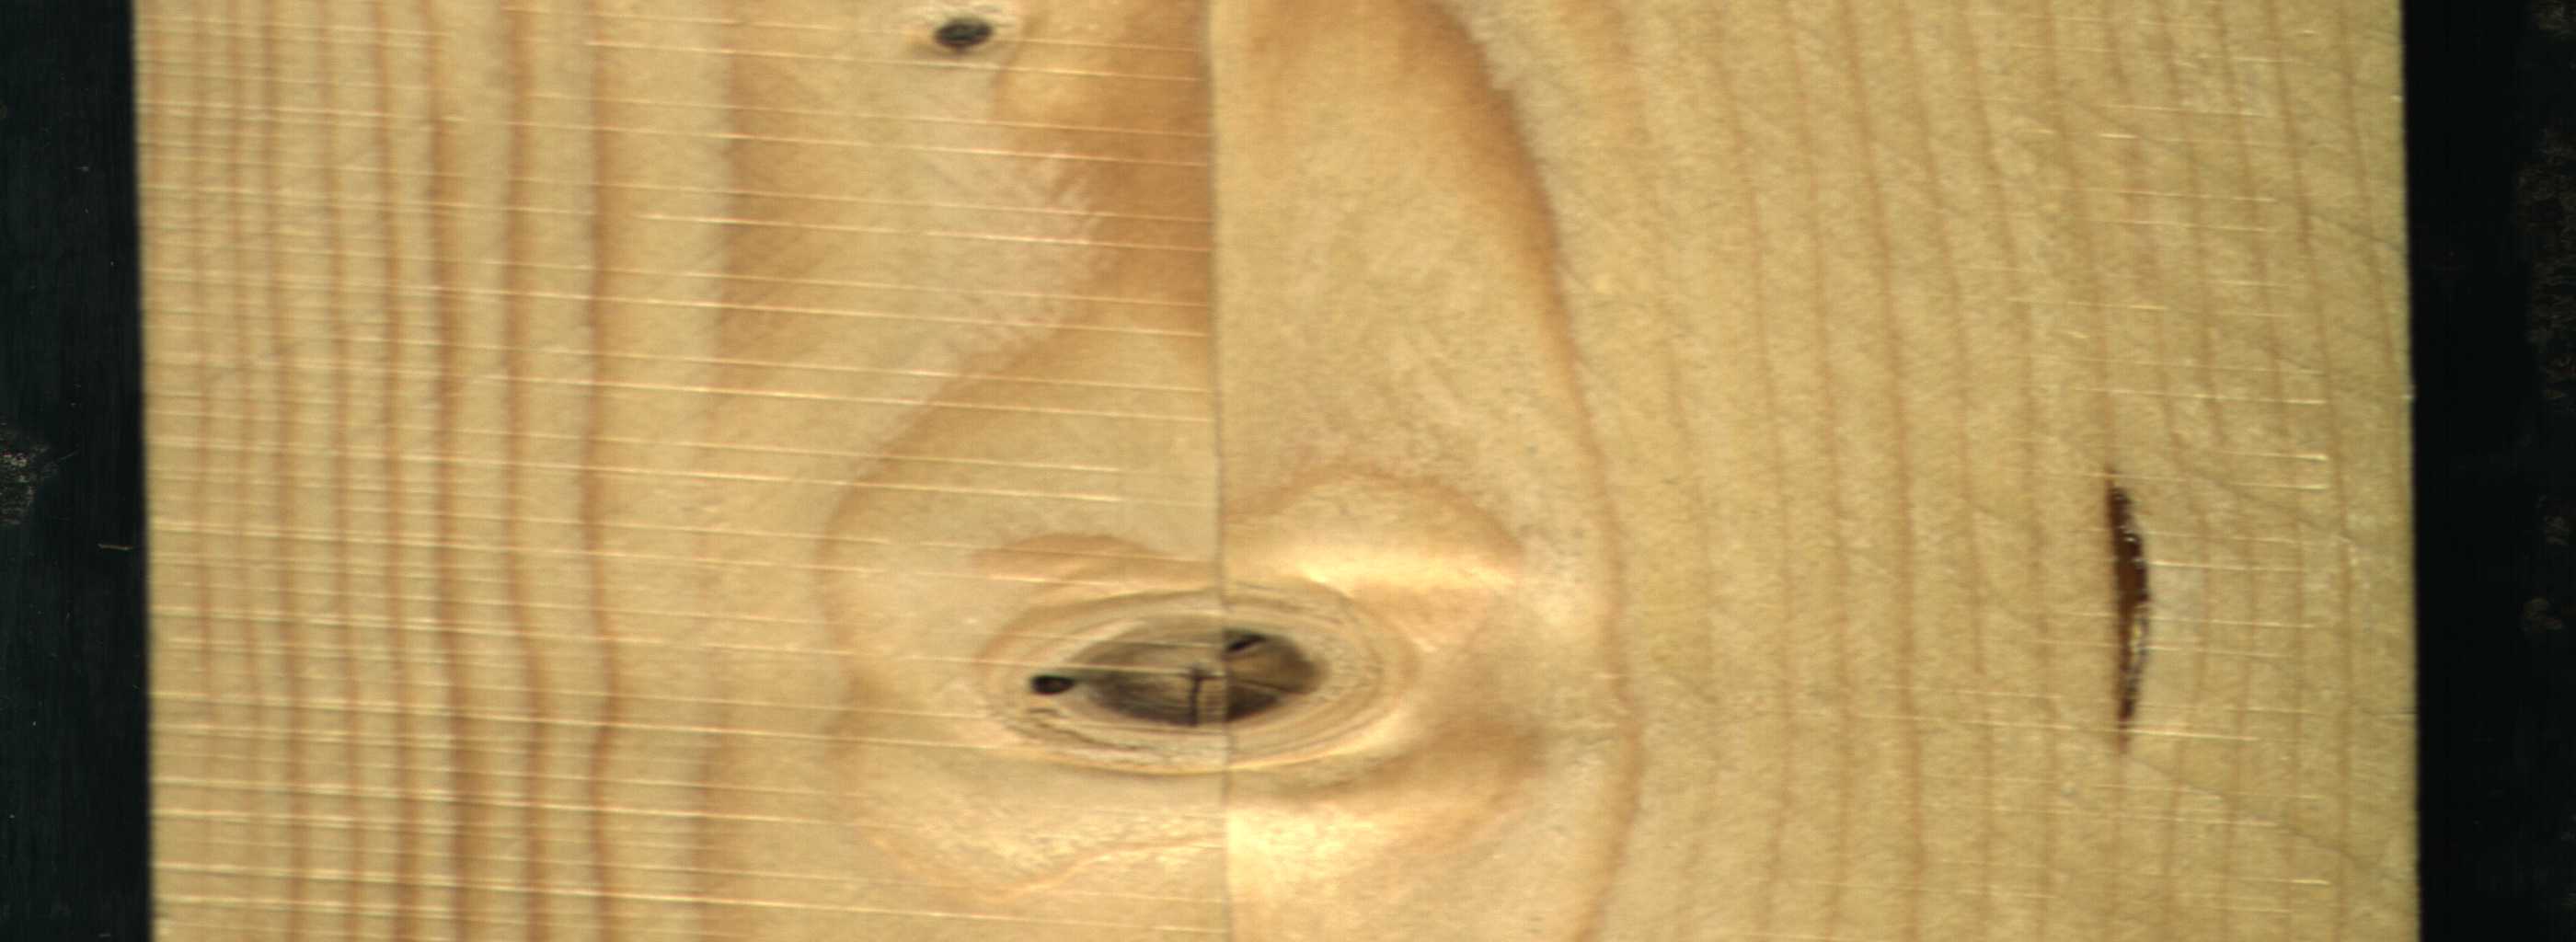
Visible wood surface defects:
resin
knot_with_crack
Dead_Knot